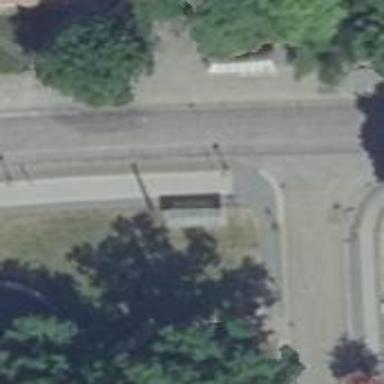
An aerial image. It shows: Platform with shelter for public transport and railway.